Question: I have an app where I want to display the current chapter number in the action bar (sherlock). My menu.xml looks like:
'''
<menu xmlns:android="http://schemas.android.com/apk/res/android" >
<item
android:id="@+id/TextView01"
android:title=""/>
</menu>
'''
I am getting NullPointerException when using the following code:
'''
titleView = (TextView) findViewById(R.id.TextView01);
titleView.setText(chapterno);
'''
Any idea, how can we show text in sherlock action bar and update it dynamically.
The ActionBar looks like:

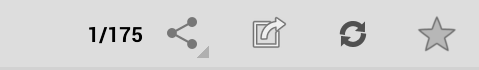
Answer: You have to use a custom layout in the action bar and not a menu item to achieve this.
in 'onCreate()'
'''
ActionBar mActionBar = getSupportActionBar();
mActionBar.setDisplayOptions(ActionBar.DISPLAY_SHOW_CUSTOM);
mActionBar.setCustomView(R.layout.actionbar_number);
'''
Your layout should be:
'''
<?xml version="1.0" encoding="utf-8"?>
<TextView xmlns:android="http://schemas.android.com/apk/res/android"
android:layout_width="wrap_content"
android:layout_height="match_parent"
android:layout_gravity="right"
android:layout_marginRight="@dimen/marginMedium"
android:gravity="center_vertical"
android:text="0"
android:textColor="@color/actionbar_number"
android:textSize="28dp"
android:textStyle="bold" />
'''
To update the number:
'''
TextView chapterNumber = (TextView) getSupportActionBar().getCustomView();
chapterNumber.setText(String.valueOf(number));
'''
To add menu action item you should be able to do that as normal, just be careful, the positioning of your custom layout may overlap menu items or hide then if they appear in the action bar.
in 'menu.xml'
'''
<?xml version="1.0" encoding="utf-8"?>
<menu xmlns:android="http://schemas.android.com/apk/res/android" >
<item
android:id="@+id/menu_share"
android:actionProviderClass="com.actionbarsherlock.widget.ShareActionProvider"
android:icon="@drawable/ic_menu_share"
android:showAsAction="ifRoom"
android:title="@string/share"
android:visible="false"/>
</menu>
'''
Then in your activity.
'''
@Override
public boolean onCreateOptionsMenu(Menu menu) {
com.actionbarsherlock.view.MenuInflater inflater = getSupportMenuInflater();
inflater.inflate(R.menu.menu, menu);
// Locate MenuItem with ShareActionProvider
MenuItem item = menu.findItem(R.id.menu_share);
ShareActionProvider shareActionProvider = (ShareActionProvider) item.getActionProvider(); //line 387
Intent shareIntent = new Intent(Intent.ACTION_SEND);
shareIntent.addFlags(Intent.FLAG_ACTIVITY_CLEAR_WHEN_TASK_RESET);
shareIntent.setType("text/plain");
shareIntent.putExtra(Intent.EXTRA_TEXT, "Test");
shareIntent.putExtra(Intent.EXTRA_SUBJECT, "Test");
shareActionProvider.setShareIntent(shareIntent);
return true;
}
@Override
public boolean onOptionsItemSelected(MenuItem item) {
switch (item.getItemId()) {
case android.R.id.home:
onBackPressed();
break;
case R.id.menu_share:
// EXAMPLE OF WHAT YOU CAN DO
// Intent sharingIntent = new Intent(Intent.ACTION_SEND);
// sharingIntent.setType("image/png");
// sharingIntent.putExtra(android.content.Intent.EXTRA_STREAM, Uri.fromFile(f));
// //sharingIntent.putExtra(android.content.Intent.EXTRA_SUBJECT, "Subject Here");
// //sharingIntent.putExtra(android.content.Intent.EXTRA_TEXT, "Body");
// startActivity(Intent.createChooser(sharingIntent, "Share via"));
break;
default:
break;
}
return super.onOptionsItemSelected(item);
}
'''